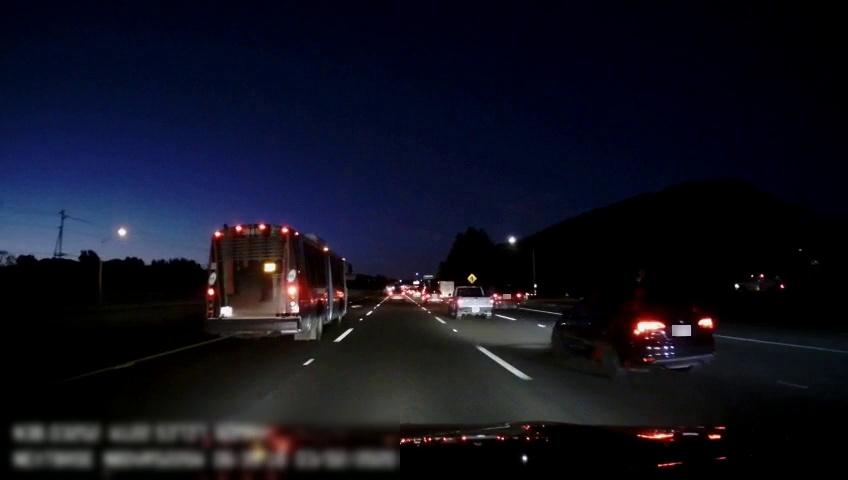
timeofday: Night
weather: Other
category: Drivable Space
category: Vehicles | Bus
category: Vehicles | Car
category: Vehicles | Car
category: Vehicles | Truck
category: Vehicles | Car
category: Vehicles | Car
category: Vehicles | Truck
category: Vehicles | Car
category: Lanes | Alternate Lane
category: Lanes | Current Lane
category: Lanes | Current Lane
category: Lanes | Alternate Lane
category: Lanes | Alternate Lane
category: Traffic | Signs